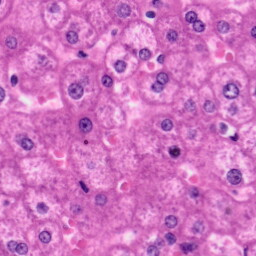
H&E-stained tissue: Liver